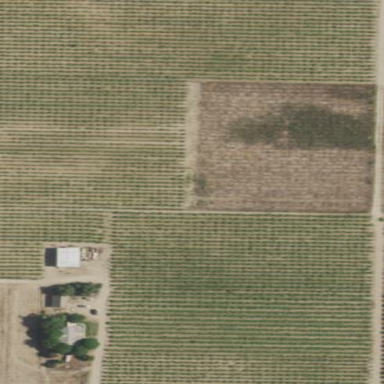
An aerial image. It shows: Vineyard where grapes are grown.